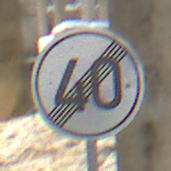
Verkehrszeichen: EndeGeschwindigkeit40
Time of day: MorningAfternoon
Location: Roofed (Suburban)
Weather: PartlyCloudy
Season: Winter
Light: Natural